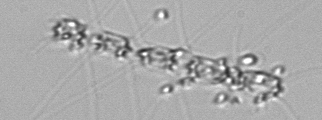
Label: Chaetoceros_didymus_TAG_external_flagellate